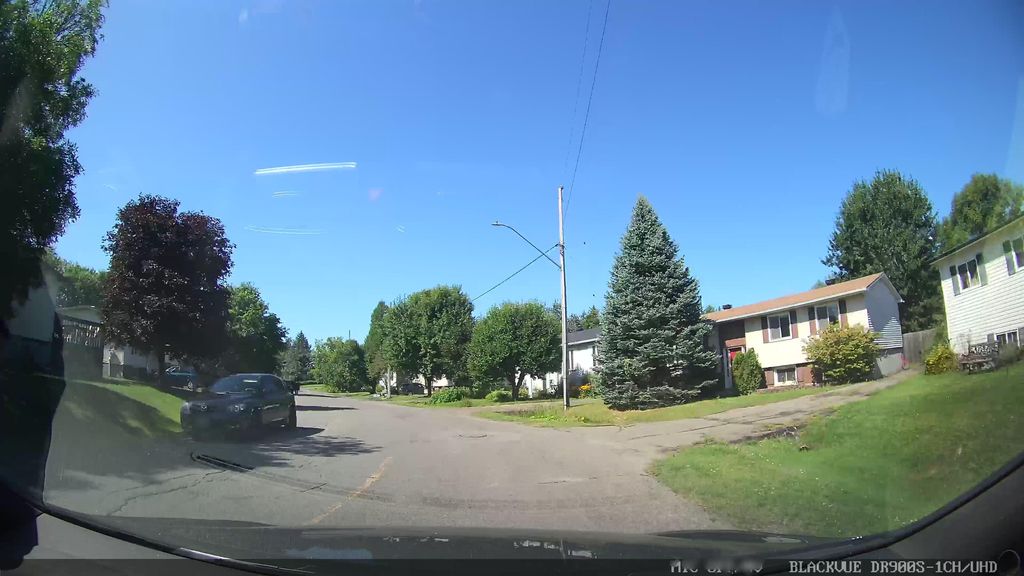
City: ottawa-gatineau